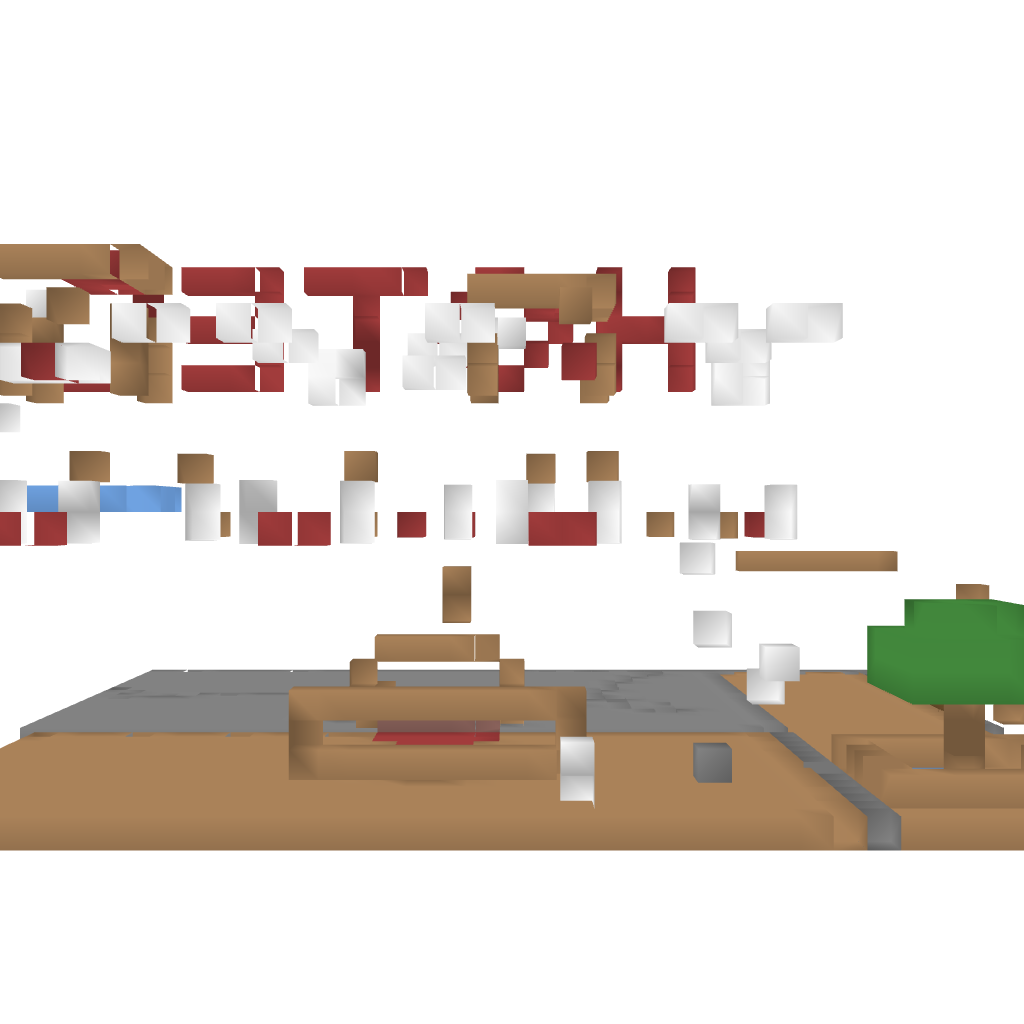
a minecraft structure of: QUARTS HOTEL bad low quality